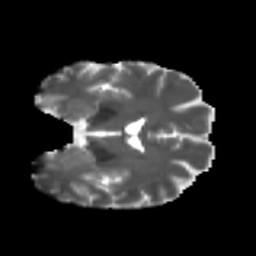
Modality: T2w
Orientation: coronal
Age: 29
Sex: female
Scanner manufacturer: ge
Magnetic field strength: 3 T
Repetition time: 7.8 s
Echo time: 0.0606 s